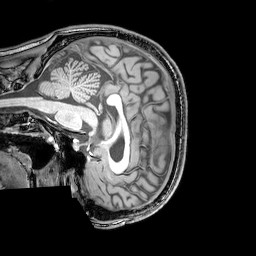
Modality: T1w
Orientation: sagittal
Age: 26
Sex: male
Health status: healthy
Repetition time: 0.081 s
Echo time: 0.037 s